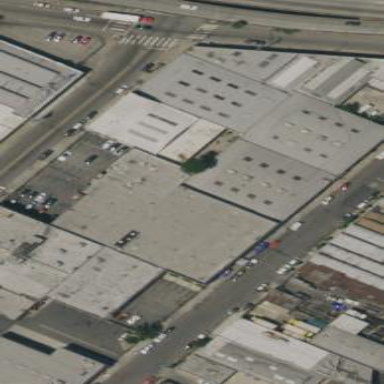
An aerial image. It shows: Warehouse building.